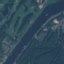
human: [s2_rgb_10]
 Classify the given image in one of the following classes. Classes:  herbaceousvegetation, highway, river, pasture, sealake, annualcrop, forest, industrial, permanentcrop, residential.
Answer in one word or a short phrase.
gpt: River